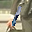
Label: 1